Question: I have a code something as below,
'''
WITH result_set
AS (SELECT DISTINCT lt.id AS labTestId,
lt.pass_customer_specs AS passCustomer,
lt.pass_internal_specs AS passInternal,
ltr.lab_test_measurement_id AS ltMeasurementId,
ltc.compound_id AS compoundId,
lt.batch_number AS batch_number,
m.NAME AS NAME,
ltn.id AS test_machine
FROM lab_test lt
JOIN lab_test_result ltr
ON ltr.lab_test_id = lt.id
JOIN lab_test_measurement ltm
ON ltm.id = ltr.lab_test_measurement_id
JOIN lab_test_machine ltn
ON ltn.id = ltm.lab_test_machine_id
JOIN lab_test_compound ltc
ON ltc.compound_id = lt.lab_test_compound_id
JOIN compound c
ON c.id = ltc.compound_id
JOIN measurement m
ON m.id = ltm.measurement_id)
SELECT compoundid,
batch_number,
COALESCE(Cast([1] AS VARCHAR(1)), '-') AS 'MV',
COALESCE(Cast([2] AS VARCHAR(1)), '-') AS 'MDR',
COALESCE(Cast([3] AS VARCHAR(1)), '-') AS 'Hardness',
COALESCE(Cast([9] AS VARCHAR(1)), '-') AS 'SPG'
FROM (SELECT *
FROM result_set) pvt
PIVOT ( Min (passcustomer)
FOR test_machine IN ([1],
[2],
[3],
[9]) ) AS pvt
ORDER BY compoundid,
batch_number
'''
which gives me something as follow,

What I am looking to do is have single Entry per batch_number and put all the 'MV', 'MDR', 'Hardness', 'SPG' on 1 line.
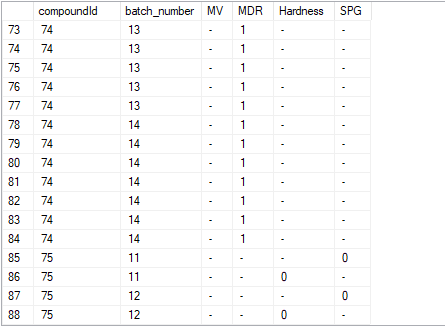
Answer: Try this
'''
WITH result_set
AS (SELECT DISTINCT lt.id AS labTestId,
lt.pass_customer_specs AS passCustomer,
lt.pass_internal_specs AS passInternal,
ltr.lab_test_measurement_id AS ltMeasurementId,
ltc.compound_id AS compoundId,
lt.batch_number AS batch_number,
m.NAME AS NAME,
ltn.id AS test_machine
FROM lab_test lt
JOIN lab_test_result ltr
ON ltr.lab_test_id = lt.id
JOIN lab_test_measurement ltm
ON ltm.id = ltr.lab_test_measurement_id
JOIN lab_test_machine ltn
ON ltn.id = ltm.lab_test_machine_id
JOIN lab_test_compound ltc
ON ltc.compound_id = lt.lab_test_compound_id
JOIN compound c
ON c.id = ltc.compound_id
JOIN measurement m
ON m.id = ltm.measurement_id)
SELECT compoundid,batch_number, MAX(MV)MV, MAX(MDR)MDR, MAX(Hardness)Hardness, MAX(SPG)SPG
FROM (
SELECT compoundid,
batch_number,
COALESCE(Cast([1] AS VARCHAR(1)), '-') AS 'MV',
COALESCE(Cast([2] AS VARCHAR(1)), '-') AS 'MDR',
COALESCE(Cast([3] AS VARCHAR(1)), '-') AS 'Hardness',
COALESCE(Cast([9] AS VARCHAR(1)), '-') AS 'SPG'
FROM (SELECT *
FROM result_set) pvt
PIVOT ( Min (passcustomer)
FOR test_machine IN ([1],
[2],
[3],
[9]) ) AS pvt
) X
GROUP BY compoundid, batch_number
ORDER BY compoundid, batch_number
'''